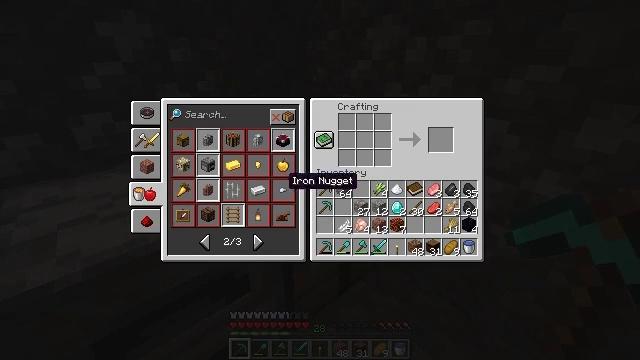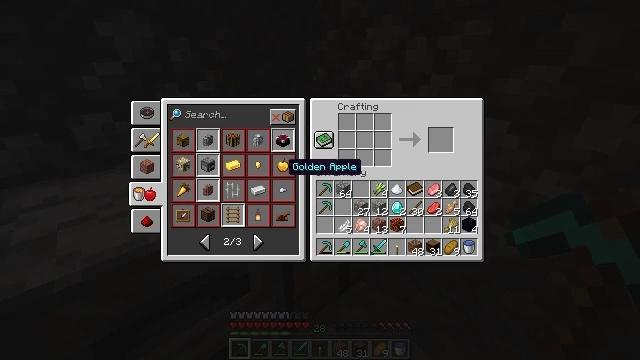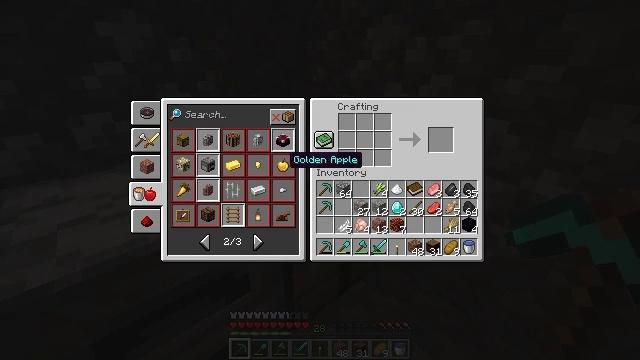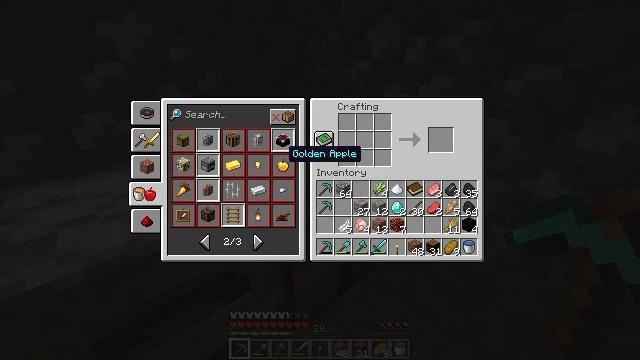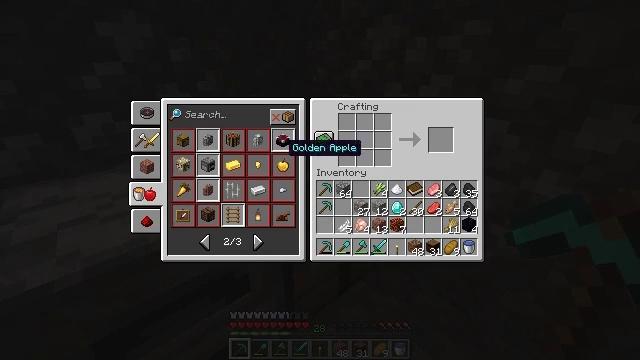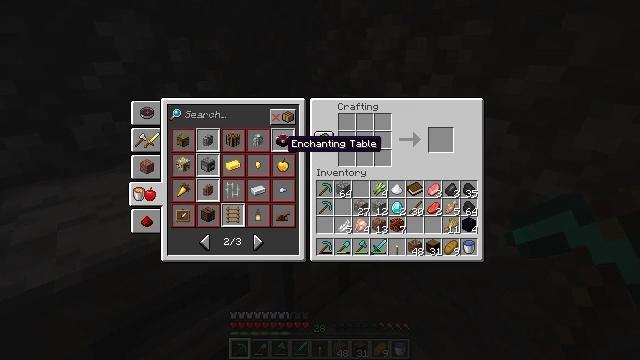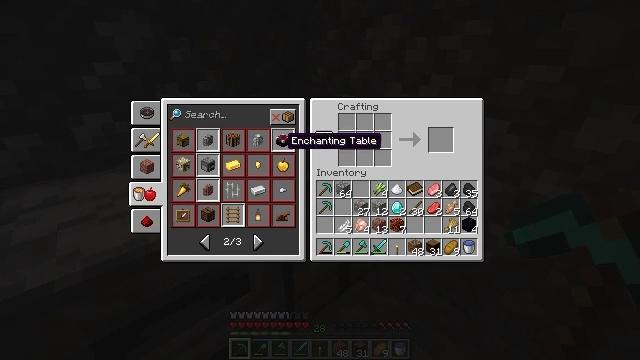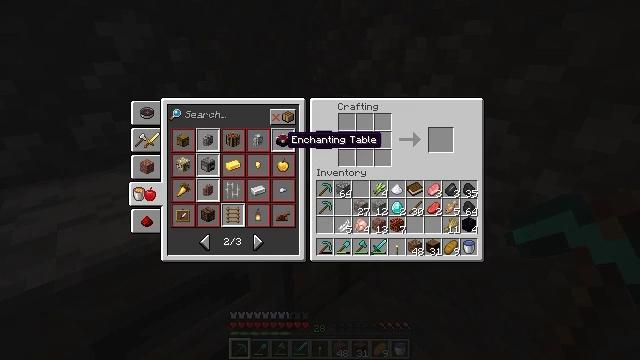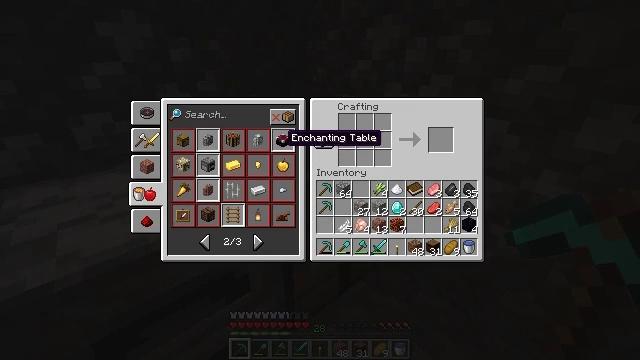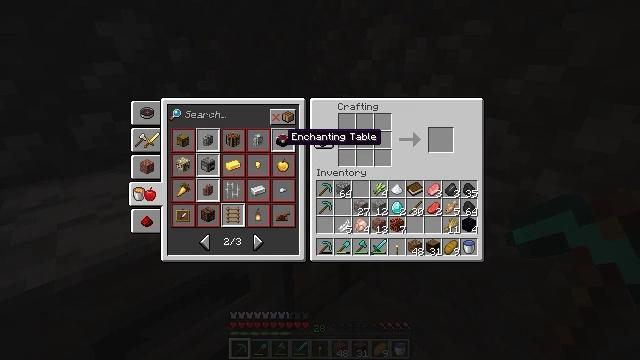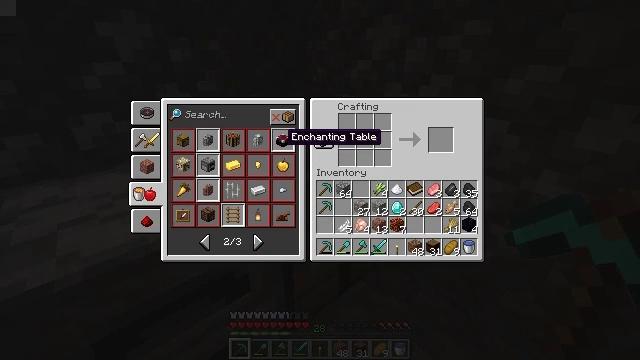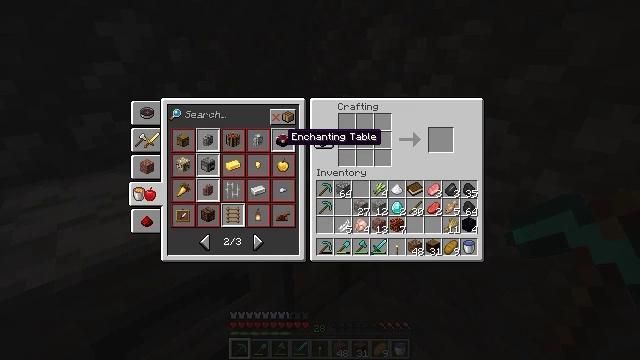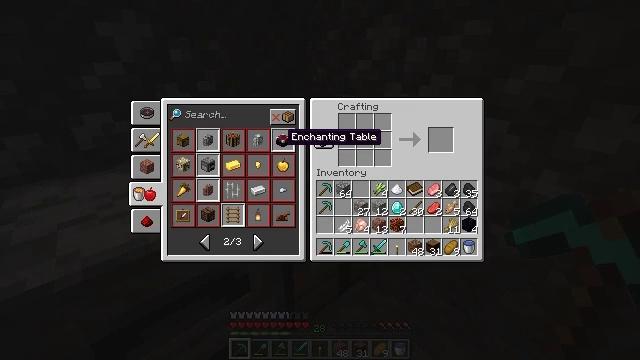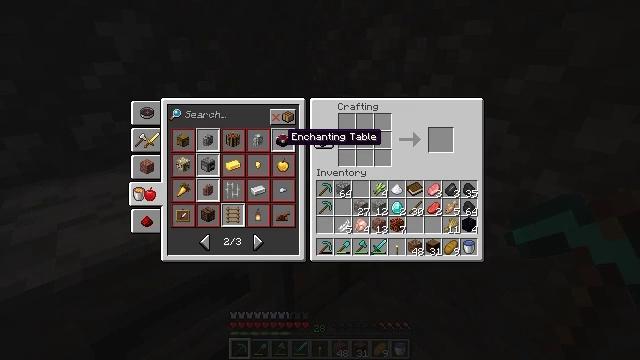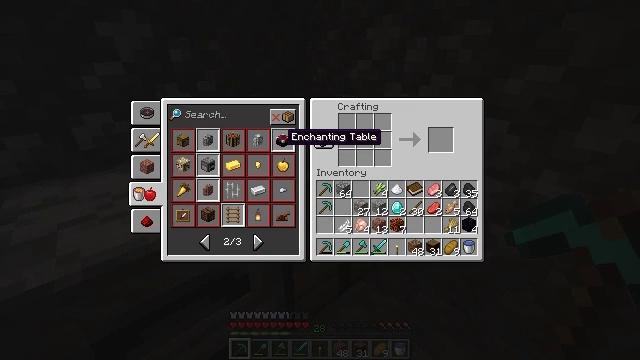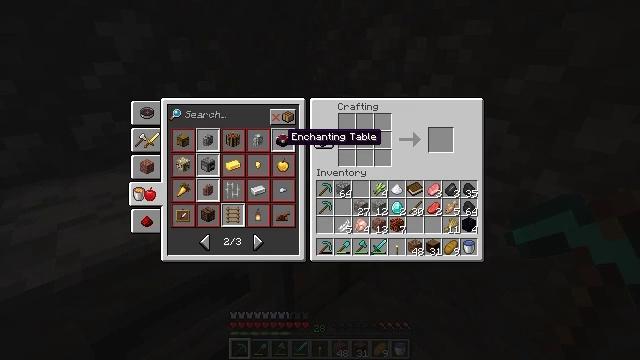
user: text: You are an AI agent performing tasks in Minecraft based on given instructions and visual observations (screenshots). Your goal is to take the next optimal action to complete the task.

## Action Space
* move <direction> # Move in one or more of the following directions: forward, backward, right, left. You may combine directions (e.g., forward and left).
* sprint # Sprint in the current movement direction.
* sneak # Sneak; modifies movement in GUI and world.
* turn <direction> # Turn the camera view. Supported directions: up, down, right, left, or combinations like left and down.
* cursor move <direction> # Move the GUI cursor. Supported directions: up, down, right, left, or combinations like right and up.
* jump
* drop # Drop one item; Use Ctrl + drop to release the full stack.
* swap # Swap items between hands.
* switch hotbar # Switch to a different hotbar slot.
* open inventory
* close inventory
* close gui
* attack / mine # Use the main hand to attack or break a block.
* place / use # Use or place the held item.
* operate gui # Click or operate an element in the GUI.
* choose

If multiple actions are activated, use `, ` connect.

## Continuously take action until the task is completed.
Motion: motion action
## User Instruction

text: Craft an enchanting table.
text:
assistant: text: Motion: cursor move up
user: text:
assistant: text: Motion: cursor move up
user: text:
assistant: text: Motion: no_op
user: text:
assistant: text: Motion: no_op
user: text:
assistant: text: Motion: no_op
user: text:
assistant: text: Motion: no_op
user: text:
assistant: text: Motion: no_op
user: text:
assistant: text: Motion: no_op
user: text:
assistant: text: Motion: no_op
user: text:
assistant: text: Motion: no_op
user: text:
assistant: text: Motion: no_op
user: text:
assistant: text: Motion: operate gui
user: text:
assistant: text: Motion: operate gui
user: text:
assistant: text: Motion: operate gui
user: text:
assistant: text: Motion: no_op
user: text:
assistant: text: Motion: no_op
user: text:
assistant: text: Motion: cursor move right
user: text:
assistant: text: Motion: cursor move right
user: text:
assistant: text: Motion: cursor move right
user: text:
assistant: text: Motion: cursor move right
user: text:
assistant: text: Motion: cursor move right
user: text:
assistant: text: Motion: cursor move right
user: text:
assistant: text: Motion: no_op
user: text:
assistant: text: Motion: no_op
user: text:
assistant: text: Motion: no_op
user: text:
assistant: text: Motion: no_op
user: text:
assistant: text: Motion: no_op
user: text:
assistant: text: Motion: no_op
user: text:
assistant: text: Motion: no_op
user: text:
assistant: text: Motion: no_op